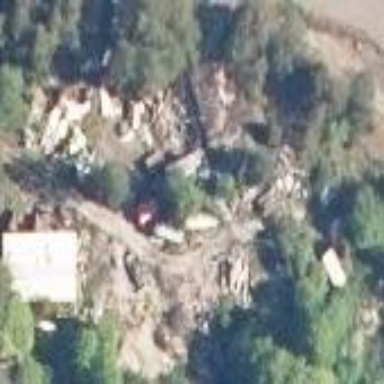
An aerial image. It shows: Scrap yard situated in industrial area.